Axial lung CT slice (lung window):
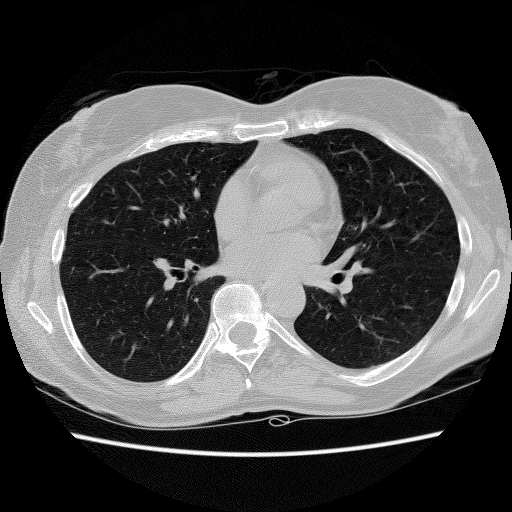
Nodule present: no